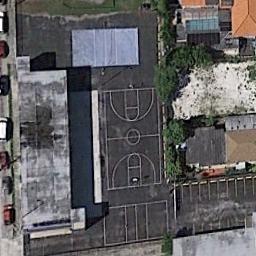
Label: basketball_court